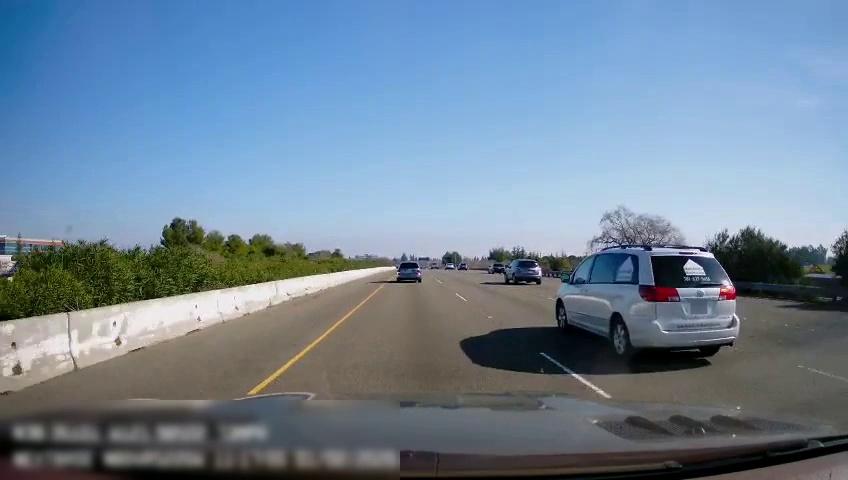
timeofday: Day
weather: Sunny
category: Drivable Space
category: Vehicles | Car
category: Vehicles | Car
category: Vehicles | SUV
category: Vehicles | Car
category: Vehicles | SUV
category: Vehicles | SUV
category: Lanes | Current Lane
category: Lanes | Current Lane
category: Lanes | Alternate Lane